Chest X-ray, AP view. Patient: 51 years old, sex M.
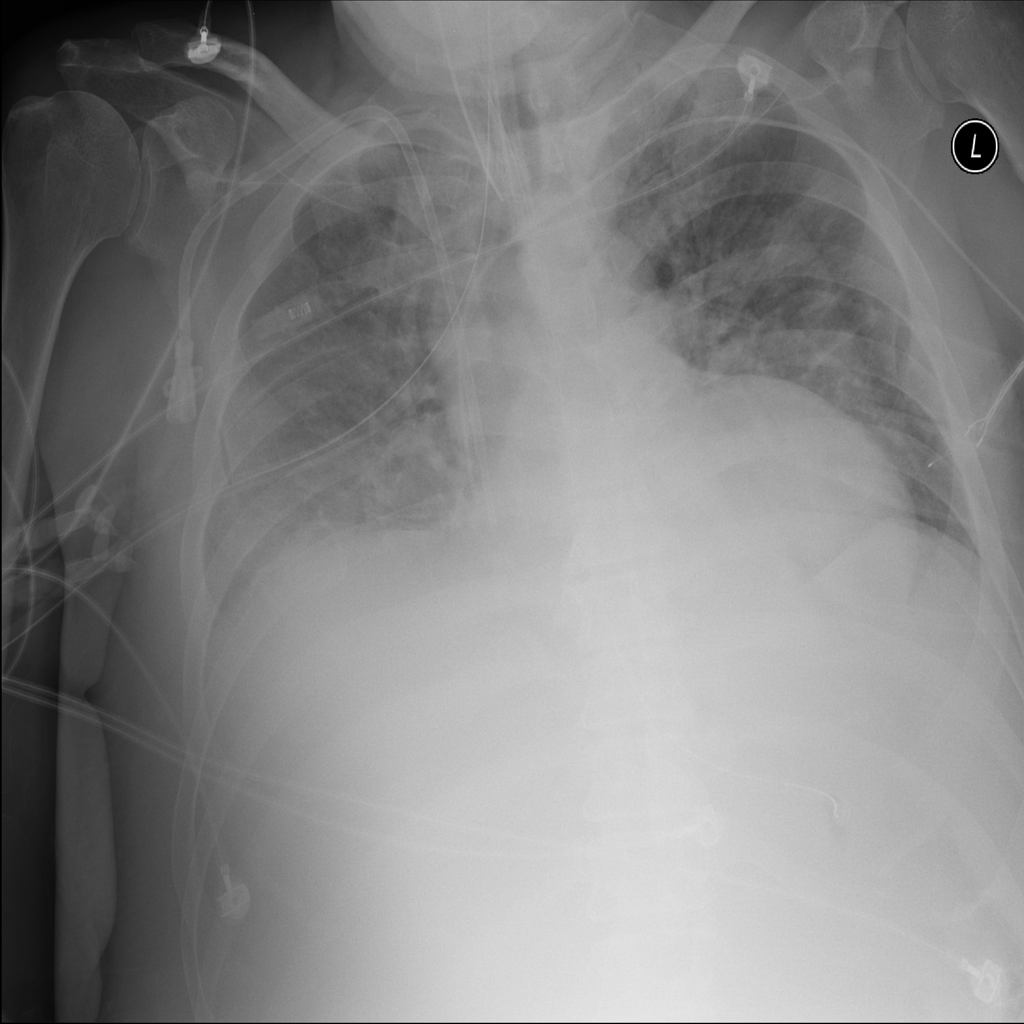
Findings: Infiltration